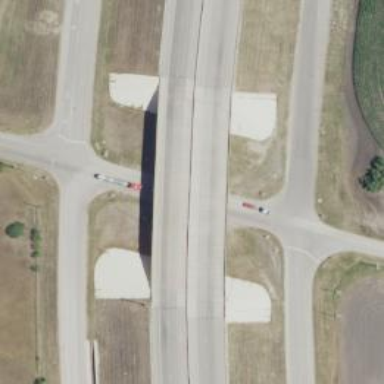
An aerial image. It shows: Motorway bridge.